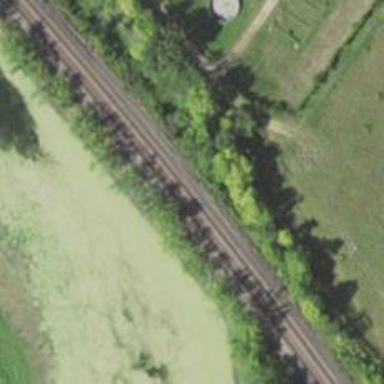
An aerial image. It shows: Railway track.